Interaction volume radius: 10 \u00c5
Interaction volume height: 20 \u00c5
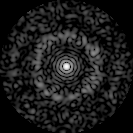
Disorder parameter: 0.8301